Interaction volume radius: 10 \u00c5
Interaction volume height: 10 \u00c5
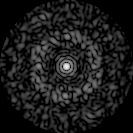
Disorder parameter: 0.86